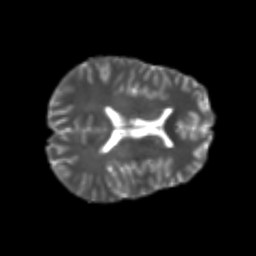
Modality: T2w
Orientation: axial
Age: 22
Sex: male
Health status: healthy
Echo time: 0.074 s